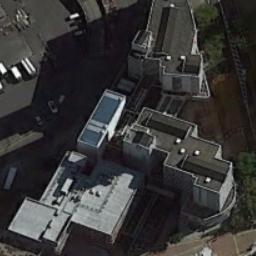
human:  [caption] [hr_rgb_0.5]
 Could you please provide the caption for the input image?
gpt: A commercial area has lots of buildings of different heights .

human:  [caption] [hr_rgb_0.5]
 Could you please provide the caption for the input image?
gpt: The building in the lower right corner is the highest .

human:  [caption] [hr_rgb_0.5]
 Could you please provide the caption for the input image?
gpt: In a commercial district there are several tall buildings of different shapes and several roads with many cars .

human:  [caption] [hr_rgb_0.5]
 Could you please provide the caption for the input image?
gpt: The commercial area is on the open place .

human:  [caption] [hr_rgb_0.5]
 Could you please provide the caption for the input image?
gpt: There are some buildings with gray roofs on a commercial area .